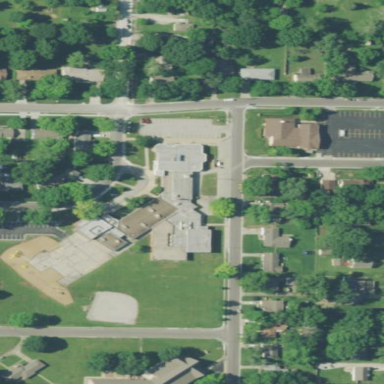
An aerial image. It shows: School building.